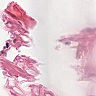
Metastatic tissue present: no